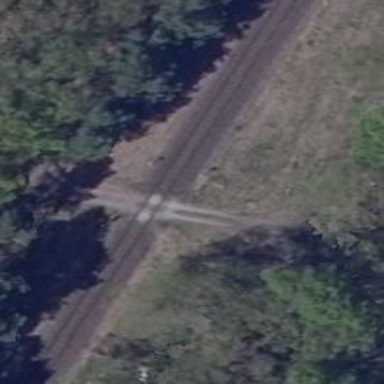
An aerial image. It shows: Railway signal.